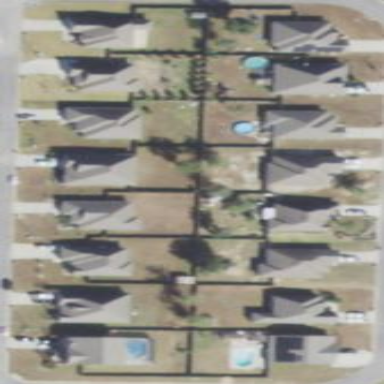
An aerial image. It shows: This residential area consists of single-family homes.